Question: Given the first 8 numbers in the nine-square grid, calculate the smallest positive integer such that the sum of this number plus all previous numbers is an integer multiple of 20
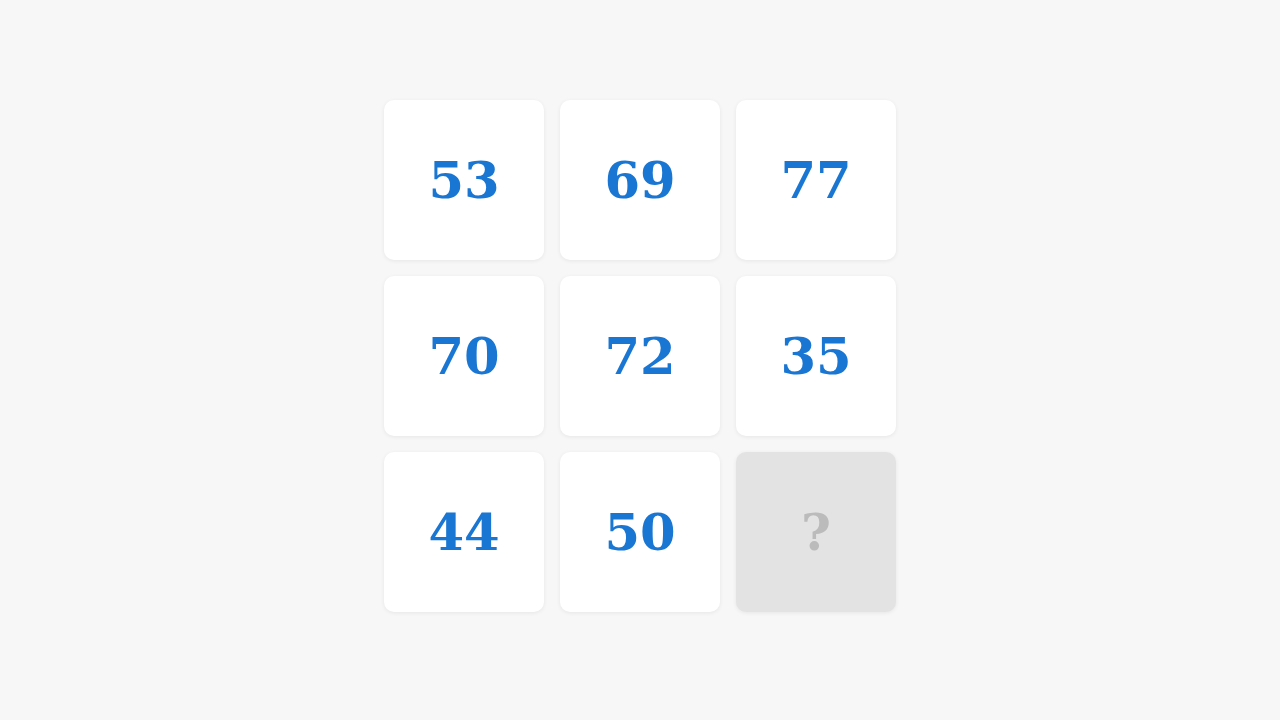
Answer: 10